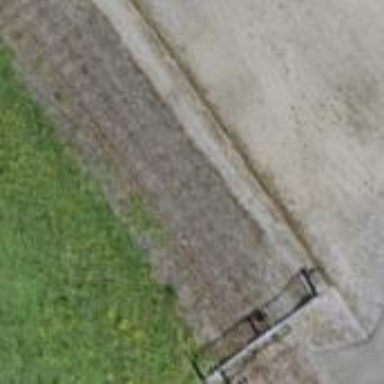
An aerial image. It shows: Single-track railway spur.